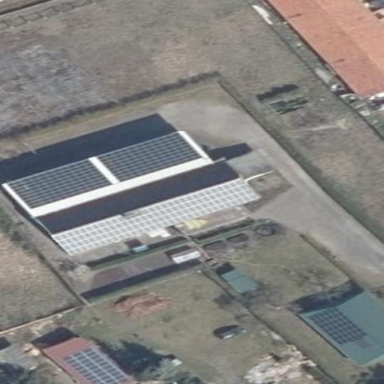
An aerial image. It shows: Building equipped with small solar photovoltaic panel for generating electricity.